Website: lowes
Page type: review-order
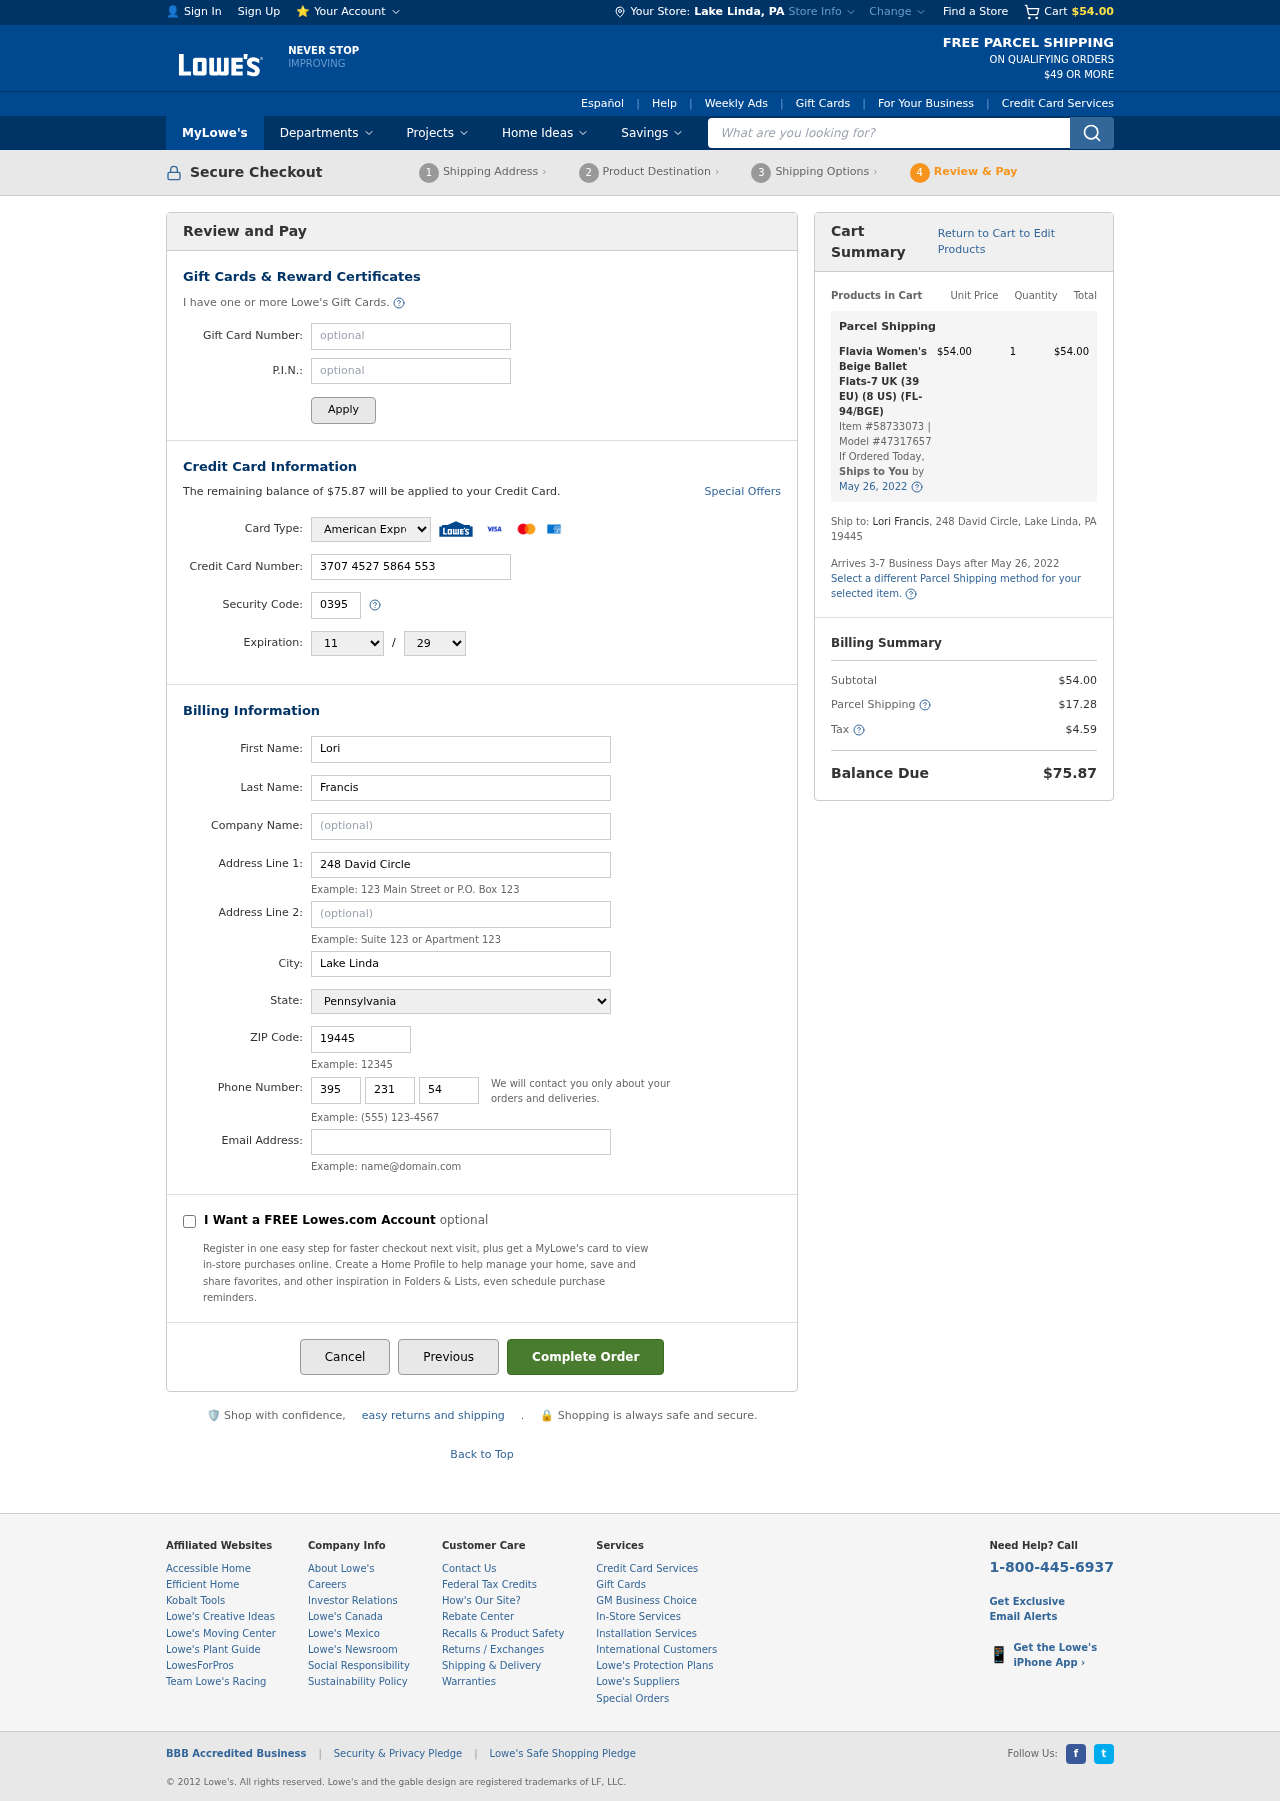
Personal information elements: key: PII_CARD_CVV
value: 0395
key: PII_CARD_EXPIRY_MONTH
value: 11
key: PII_CARD_EXPIRY_YEAR
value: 29
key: PII_CARD_NUMBER
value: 3707 4527 5864 553
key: PII_CARD_TYPE
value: American Express
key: PII_CITY
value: Lake Linda
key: PII_CITY_STATE
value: Lake Linda, PA
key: PII_EMAIL
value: lori_francis@yahoo.com
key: PII_FIRSTNAME
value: Lori
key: PII_LASTNAME
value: Francis
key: PII_PHONE_AREA
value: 395
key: PII_PHONE_PREFIX
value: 231
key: PII_PHONE_SUFFIX
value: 5426
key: PII_POSTCODE
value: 19445
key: PII_STATE
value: Pennsylvania
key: PII_STREET
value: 248 David Circle
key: PII_STREET2
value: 248 David Circle
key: PII_FULLNAME2
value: Lori Francis
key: PII_STATE_ABBR
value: PA
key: PII_POSTCODE_FULL
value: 19445
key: PII_CITY_STATE_ZIP
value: Lake Linda, PA 19445
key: PII_POSTCODE_NUMERIC
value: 19445
Product elements: key: PRODUCT1_NAME
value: Flavia Women's Beige Ballet Flats-7 UK (39 EU) (8 US) (FL-94/BGE)
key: PRODUCT1_PRICE
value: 54
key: PRODUCT1_QUANTITY
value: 1
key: PRODUCT1_ITEM_NUMBER
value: Item #58733073
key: PRODUCT1_MODEL_NUMBER
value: Model #47317657
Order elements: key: ORDER_SUBTOTAL
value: $54.00
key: ORDER_BALANCE_DUE
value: $75.87
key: ORDER_SHIPPING_DATE
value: May 26, 2022
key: ORDER_ITEM_TOTAL
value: $54.00
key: ORDER_SHIPPING_DATE2
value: May 26, 2022
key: ORDER_SHIPPING_COST
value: $17.28
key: ORDER_TAX
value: $4.59
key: ORDER_TOTAL
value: $75.87
Search elements: key: HEADER_SEARCH
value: What are you looking for?